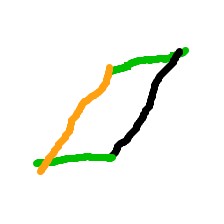
Shape: parallelogram